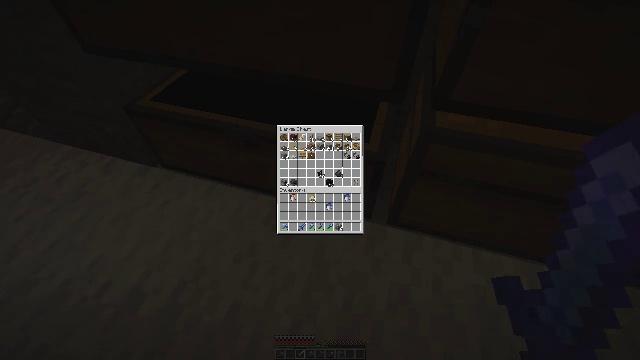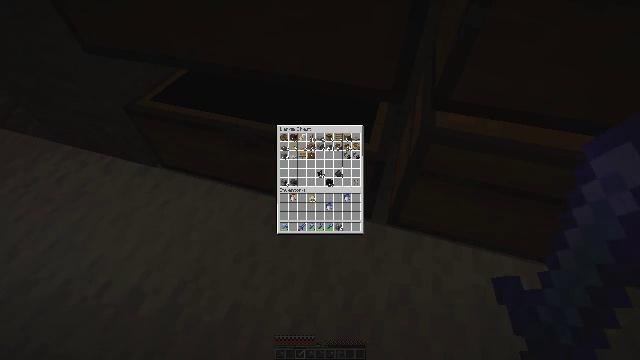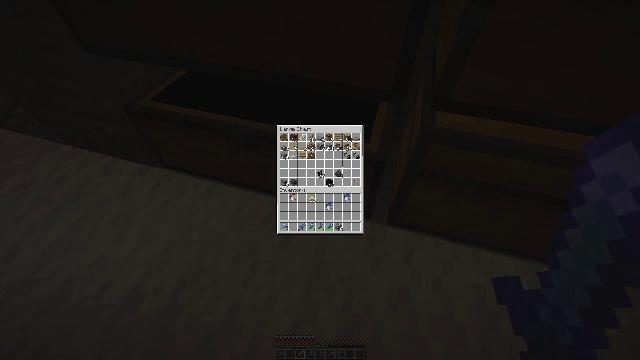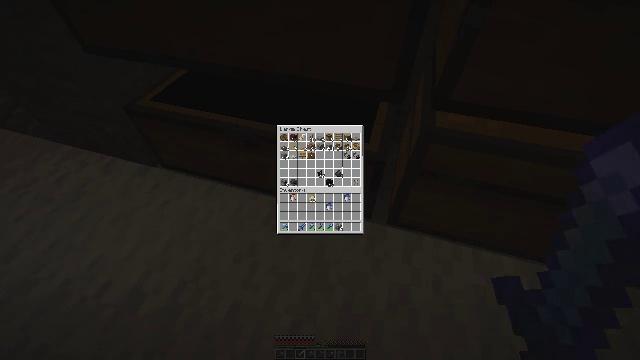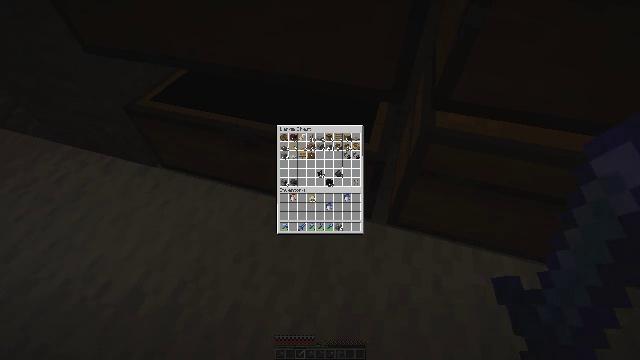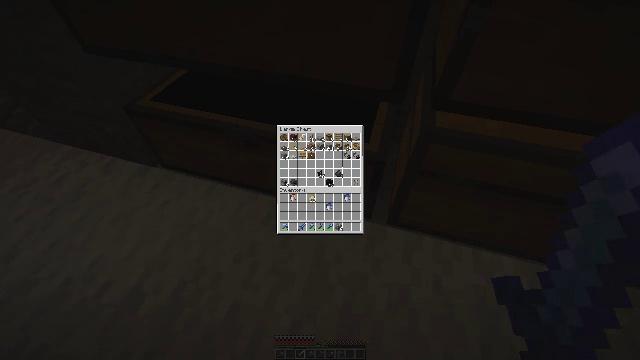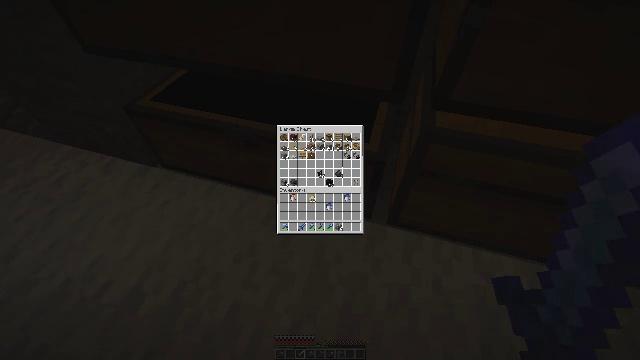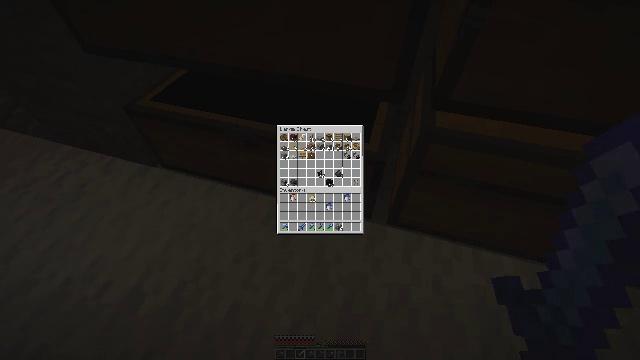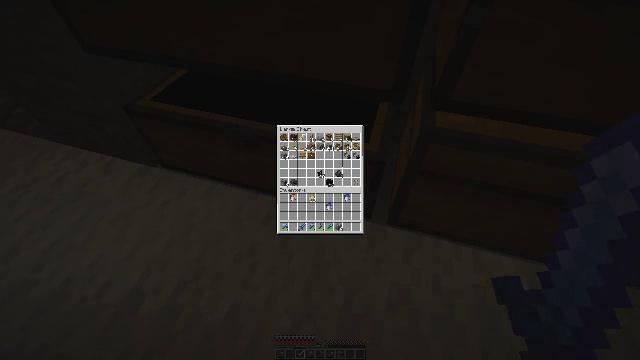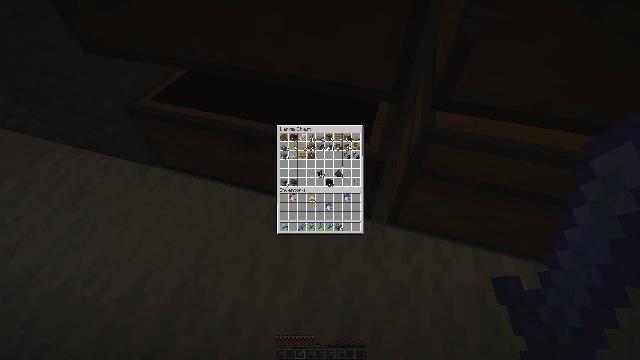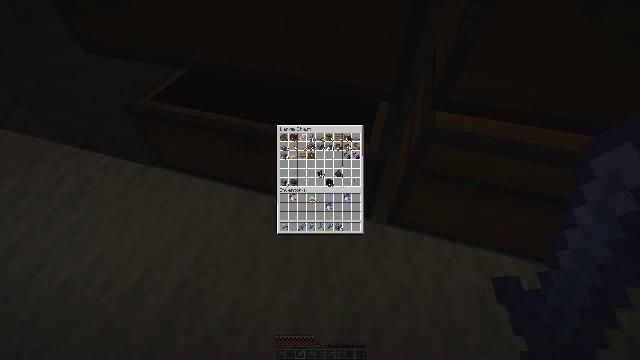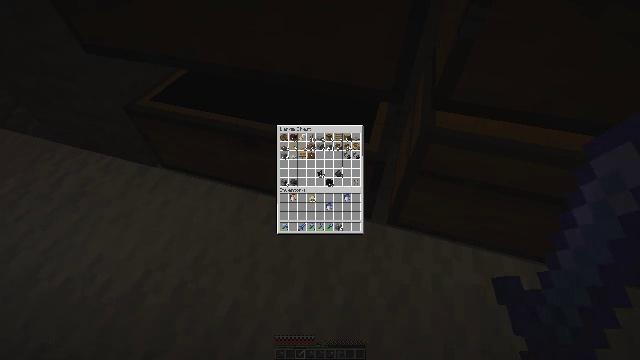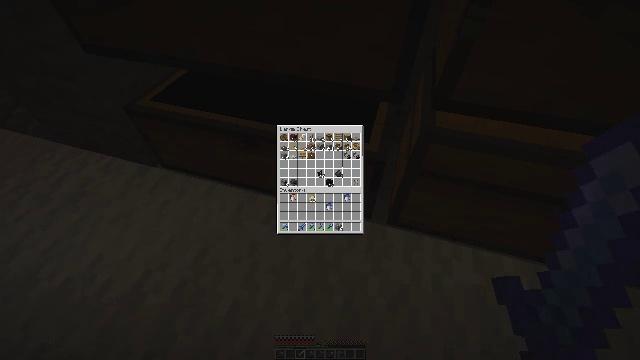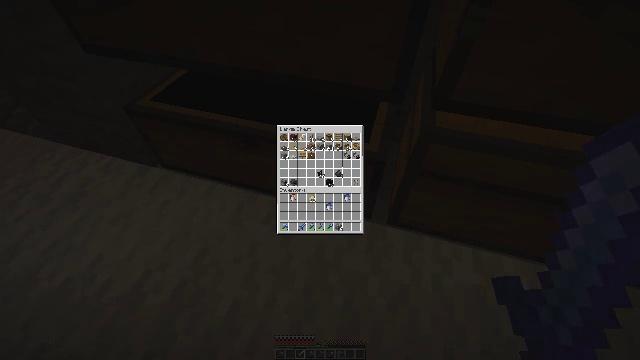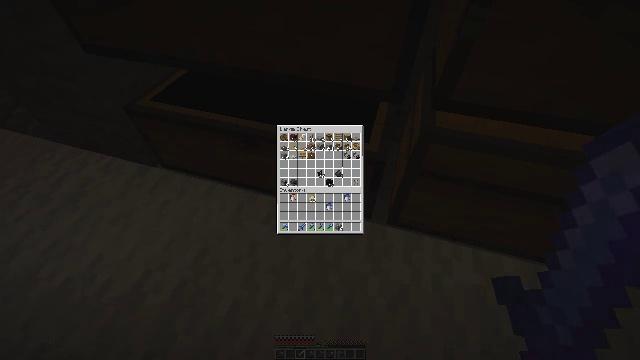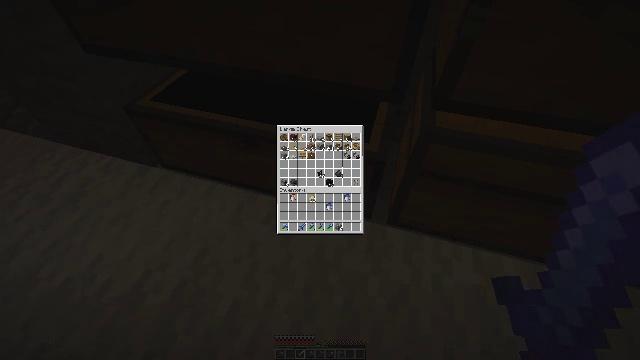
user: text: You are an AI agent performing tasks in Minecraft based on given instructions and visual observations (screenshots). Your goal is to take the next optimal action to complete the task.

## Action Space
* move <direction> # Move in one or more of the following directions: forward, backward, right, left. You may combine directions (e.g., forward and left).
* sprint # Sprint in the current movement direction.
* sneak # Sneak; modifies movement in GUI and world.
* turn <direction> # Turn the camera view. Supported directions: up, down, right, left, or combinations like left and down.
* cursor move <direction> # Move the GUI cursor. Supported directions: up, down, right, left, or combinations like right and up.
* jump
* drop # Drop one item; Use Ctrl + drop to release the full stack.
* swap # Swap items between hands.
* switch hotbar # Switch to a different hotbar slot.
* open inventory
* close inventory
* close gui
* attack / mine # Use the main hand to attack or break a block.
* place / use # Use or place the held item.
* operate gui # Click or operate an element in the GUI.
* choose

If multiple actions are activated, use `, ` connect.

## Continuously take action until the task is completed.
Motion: motion action
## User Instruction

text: Remove and gather vines.
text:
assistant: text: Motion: no_op
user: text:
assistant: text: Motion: no_op
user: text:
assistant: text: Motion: no_op
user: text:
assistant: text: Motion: no_op
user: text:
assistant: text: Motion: no_op
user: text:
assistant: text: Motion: no_op
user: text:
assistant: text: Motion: no_op
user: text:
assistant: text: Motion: no_op
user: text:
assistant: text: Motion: no_op
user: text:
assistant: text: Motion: no_op
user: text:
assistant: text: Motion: no_op
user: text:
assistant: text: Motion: no_op
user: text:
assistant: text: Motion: no_op
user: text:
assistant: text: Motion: no_op
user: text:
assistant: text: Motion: no_op
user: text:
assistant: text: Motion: no_op
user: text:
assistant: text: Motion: no_op
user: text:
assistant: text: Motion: no_op
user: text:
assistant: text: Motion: no_op
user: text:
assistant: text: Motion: no_op
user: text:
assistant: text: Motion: no_op
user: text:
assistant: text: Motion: no_op
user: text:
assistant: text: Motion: no_op
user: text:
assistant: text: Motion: no_op
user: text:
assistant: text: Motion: no_op
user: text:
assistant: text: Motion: no_op
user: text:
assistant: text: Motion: no_op
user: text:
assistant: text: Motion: no_op
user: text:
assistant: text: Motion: no_op
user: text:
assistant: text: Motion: no_op